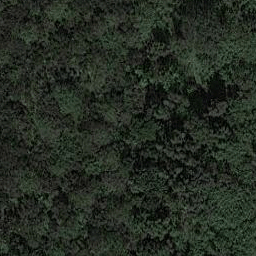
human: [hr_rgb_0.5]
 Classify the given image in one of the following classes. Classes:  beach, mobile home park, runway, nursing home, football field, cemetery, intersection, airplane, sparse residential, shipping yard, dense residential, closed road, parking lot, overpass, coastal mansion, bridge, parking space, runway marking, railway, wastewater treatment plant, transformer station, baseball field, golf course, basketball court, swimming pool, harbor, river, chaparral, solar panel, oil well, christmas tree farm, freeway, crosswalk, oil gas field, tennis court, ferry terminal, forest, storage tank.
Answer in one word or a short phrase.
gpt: forest